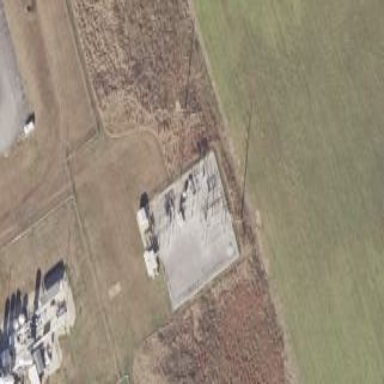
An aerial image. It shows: Industrial substation surrounded by fence.